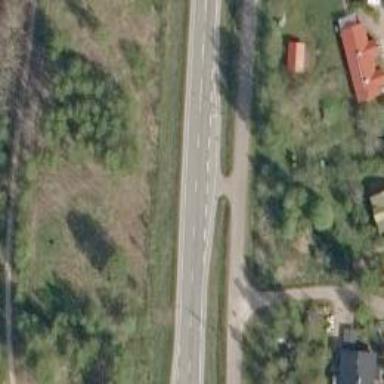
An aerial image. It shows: Asphalt cycleway.